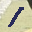
Label: 1